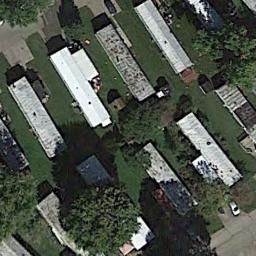
Label: residential